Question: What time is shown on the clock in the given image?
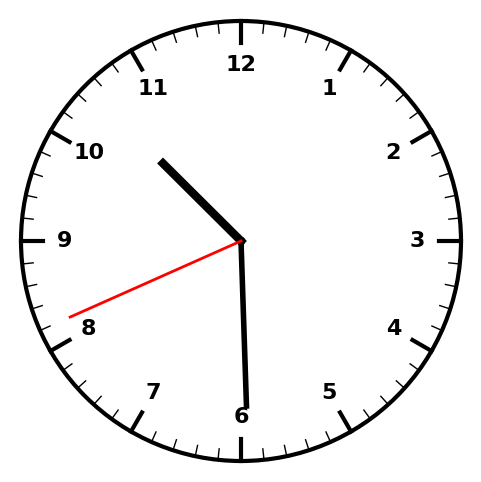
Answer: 10:29:41